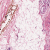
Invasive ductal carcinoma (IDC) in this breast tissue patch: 0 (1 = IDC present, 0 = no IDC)